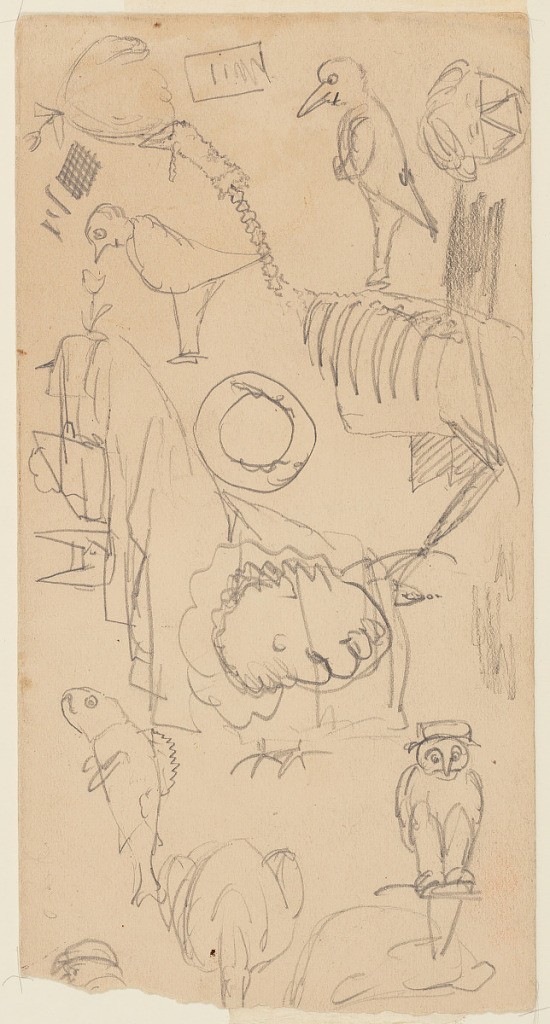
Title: Figures and Doodles
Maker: Frederic Edwin Church, American, 1826–1900
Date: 1848–56
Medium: Graphite on tan wove paper; verso: graphite
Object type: Drawing
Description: Mixed sketches of figures and doodles. In the upper portion, two hybrid bird-humans are sketched in left profile beside a face at upper right, and the decayed carcass of a turkey at upper center. At center, a face is surrounded by loose forms, including two concentric circles and a possible boat, at left. At lower right, a figure resembling a sitting owl is viewed frontally as it wears a hat. At lower left, a fish is sketched beside an indistinct form resembling an elephant's head.

Verso: Seascape sketches showing a view of three ships (or three views of the same ship) as they sail out to sea from left to right. At lower left, a lone figure sits in a rowboat that faces left. A flat horizon stretches across the scene in the background.